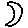
Label: moon